Current action and preconditions to check: path_clear

Your task: For each precondition in the list above, predict whether it will hold at this action.

Consider the current scene as observed from the mobile robot's camera, and analyze the predicted future states of all dynamic agents (e.g., people, animals, vehicles, or any moving entities) within the NEXT SECOND.

IMPORTANT: Only answer "very likely" if you are absolutely certain—based on strong, clear evidence—that a dynamic agent will violate the precondition in the predicted future state. Do NOT answer "very likely" for unlikely, ambiguous, or low-probability risks.

Ask yourself for each precondition: Is there a high probability, with clear and convincing evidence, that the predicted future states of any dynamic agent will interfere with the predicted future state of the currently executing action within the NEXT SECOND, causing that precondition to fail?

Assess the risk level based on these predictions. Use "likely" or "very likely" if motions create a clear risk of interference.

Use "neutral" or "improbable" if agents are nearby but their predicted paths are clearly diverging or non-conflicting.

Failure Risk Categories: "very improbable", "improbable", "neutral", "likely", "very likely"

Answer Format: Output ONLY the probability_of_failure value from these categories: "very improbable", "improbable", "neutral", "likely", "very likely"

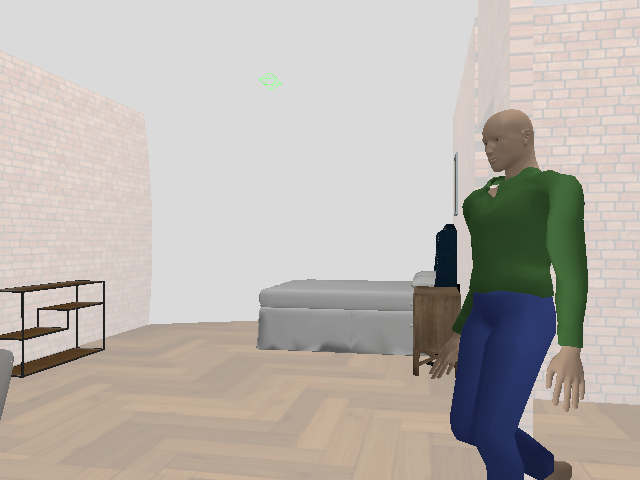

Answer: likely